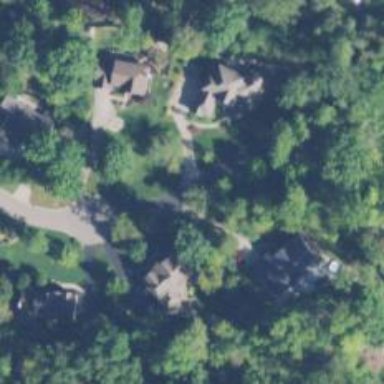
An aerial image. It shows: Shared driveway designated as service road.